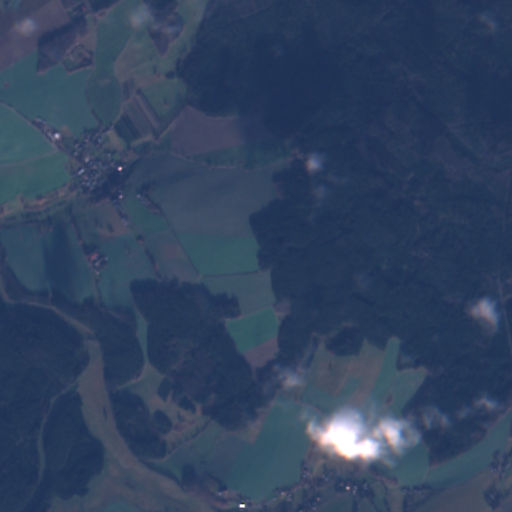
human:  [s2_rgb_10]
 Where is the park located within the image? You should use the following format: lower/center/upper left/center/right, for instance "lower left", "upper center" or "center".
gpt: The park is located in the center left of the image.
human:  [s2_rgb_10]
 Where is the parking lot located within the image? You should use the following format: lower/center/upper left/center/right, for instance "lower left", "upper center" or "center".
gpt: The parking lot is located in the center right of the image.
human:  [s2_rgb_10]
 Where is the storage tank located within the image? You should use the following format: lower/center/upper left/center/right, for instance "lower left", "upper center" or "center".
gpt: The storage tank is located in the upper left of the image.
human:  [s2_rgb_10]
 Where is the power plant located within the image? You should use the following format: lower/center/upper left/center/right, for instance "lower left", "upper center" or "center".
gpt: There is no power plant in the image.